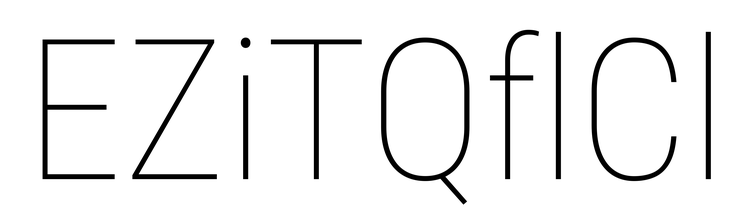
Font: Roboto_Condensed_Thin